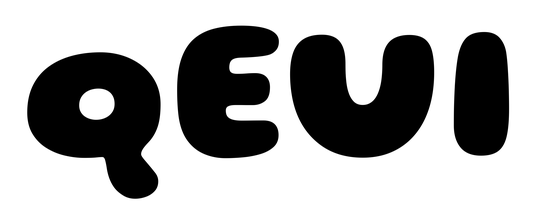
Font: Gluten_ExtraBold